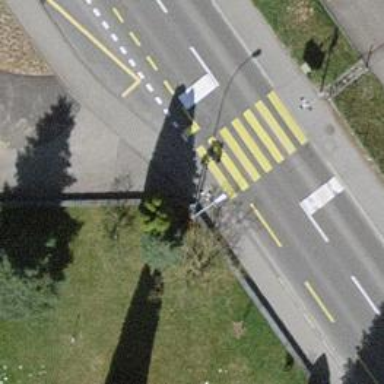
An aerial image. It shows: Uncontrolled zebra crossing on the road.